Field crop: maize
Growth stage: 2
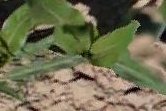
Species: maize